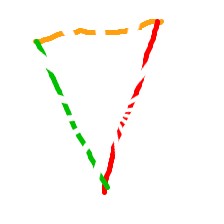
Shape: triangle